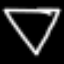
Label: diamond